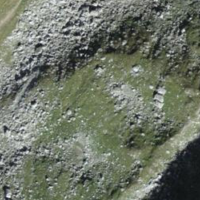
EUNIS habitat code: 31
Species observed at this site:
Phoenicurus ochruros